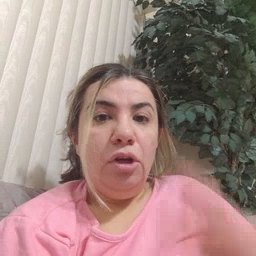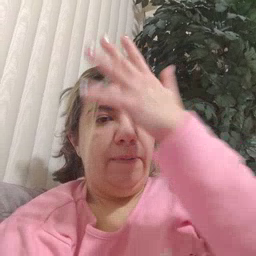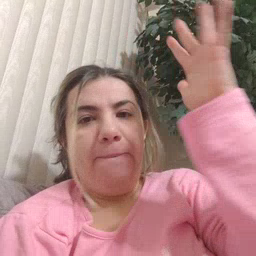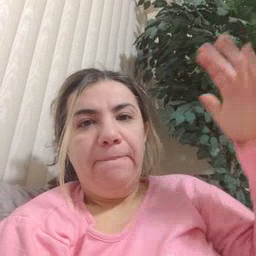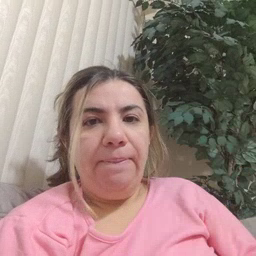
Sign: tree